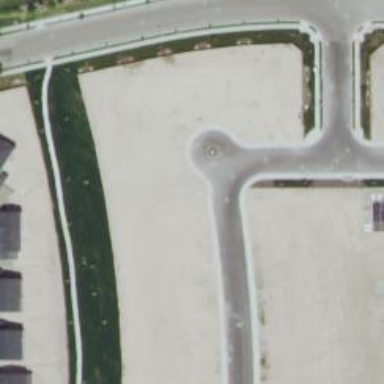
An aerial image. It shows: Turning loop on the road.